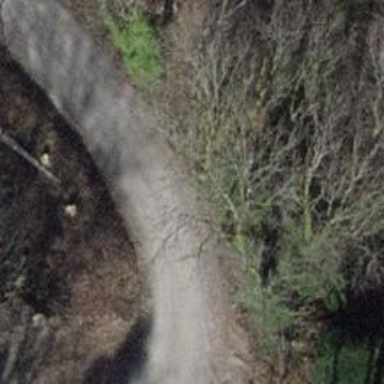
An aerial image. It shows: Unpaved track road.